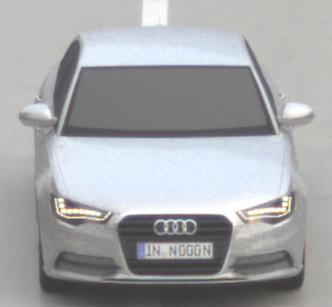
Make: Audi
Model: A6 2.0 TFSI
Detailed model: A6 (C7) Limousine
Model produced from: 2011/10
Model produced until: 2014/09
Doors: 4
Color: white
Road condition: wet road
Daytime: sunrise or sunset
Contrast: low contrast